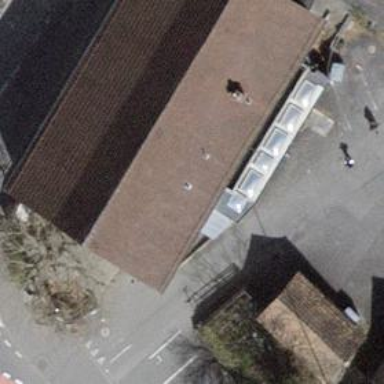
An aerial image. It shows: Restaurant.